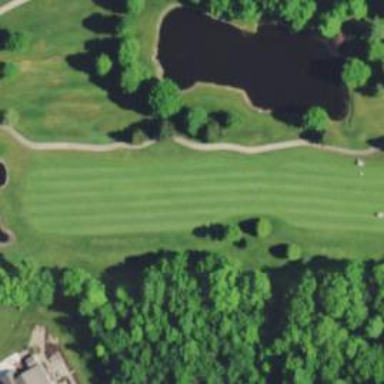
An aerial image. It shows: Path for both road and golf.